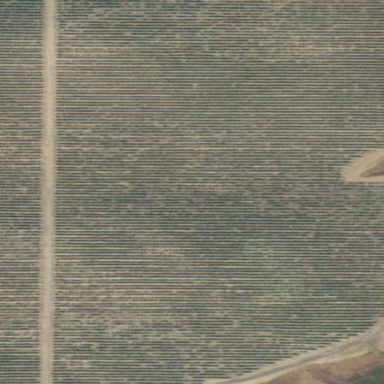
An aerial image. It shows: Vineyard growing grapes.